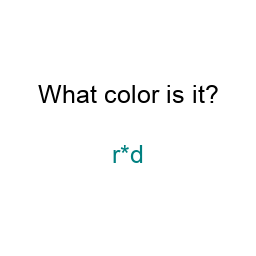
Color: teal
Color name shown: red
Background color: white
Question text color: black